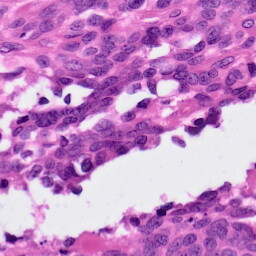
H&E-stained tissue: Ovarian